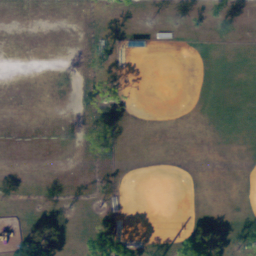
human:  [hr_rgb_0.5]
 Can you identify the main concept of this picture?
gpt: baseball diamond